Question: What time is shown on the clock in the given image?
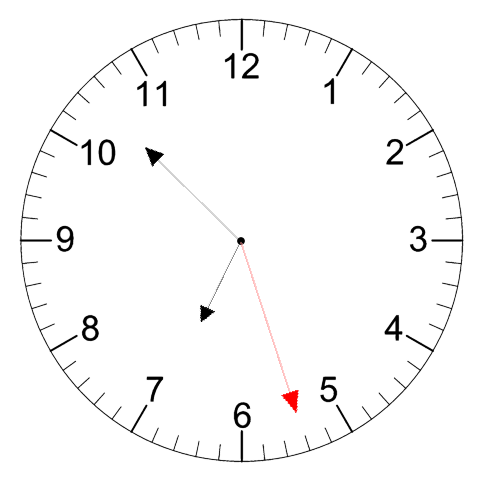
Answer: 06:52:27